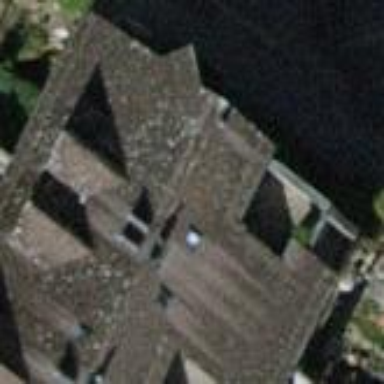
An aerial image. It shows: Terrace building.